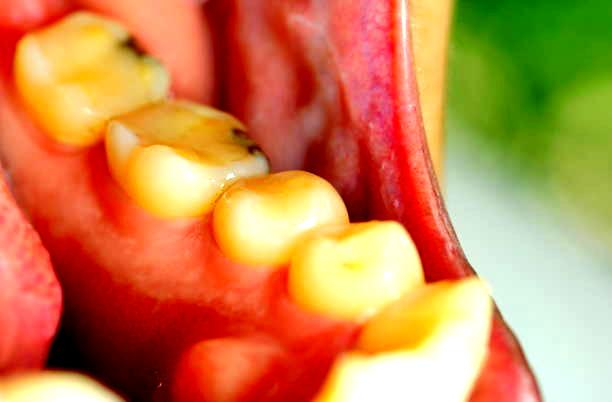
Condition: Calculus